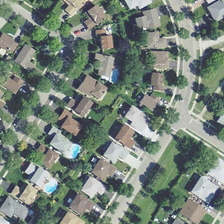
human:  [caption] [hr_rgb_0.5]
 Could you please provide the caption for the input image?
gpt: many buildings and many some green trees are in a dense residential area .

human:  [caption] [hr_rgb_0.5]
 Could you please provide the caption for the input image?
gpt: many buildings and many some green trees are in a dense residential area .

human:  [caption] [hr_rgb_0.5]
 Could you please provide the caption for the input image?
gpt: many buildings and many some green trees are in a dense residential area .

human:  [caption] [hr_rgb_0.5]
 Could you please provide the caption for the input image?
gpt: many buildings and many some green trees are in a dense residential area .

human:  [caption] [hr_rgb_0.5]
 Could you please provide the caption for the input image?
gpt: many buildings and many some green trees are in a dense residential area .